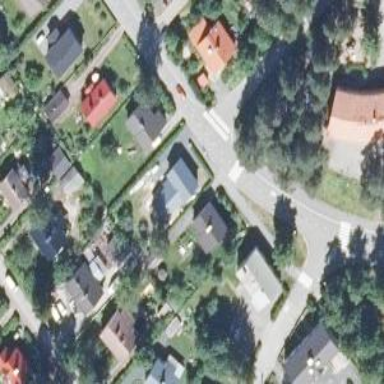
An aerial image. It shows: Residential area.